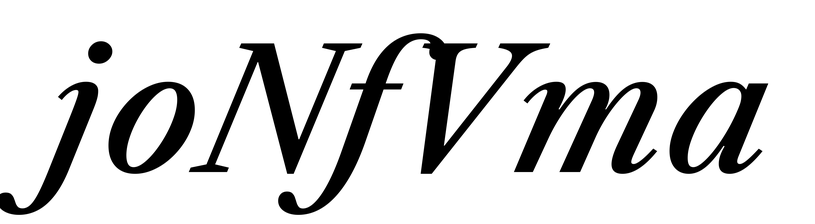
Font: LibreCaslonText-Italic_Medium_Italic